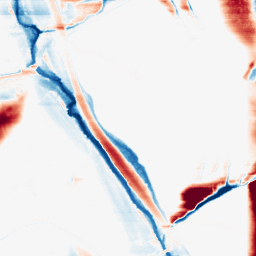
Category: morphological
Decomposition family: morphological_rect
Decomposition parameters: operation: average
width: 50
height: 3
Upsampling method: cubic_mitchell
Upsampling parameters: scale: 8
Upsampling scale: 8